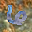
Label: 6